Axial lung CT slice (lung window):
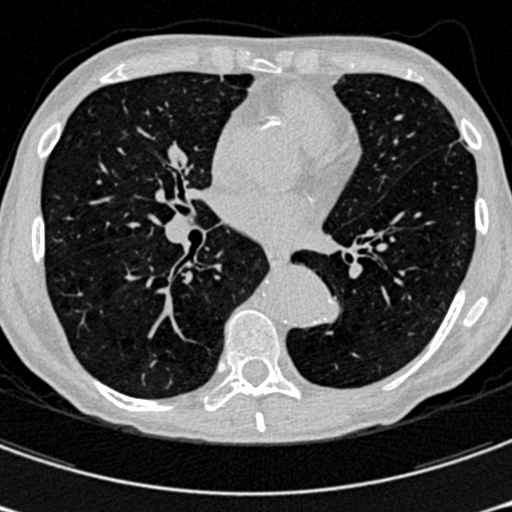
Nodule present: no